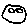
Label: smiley face